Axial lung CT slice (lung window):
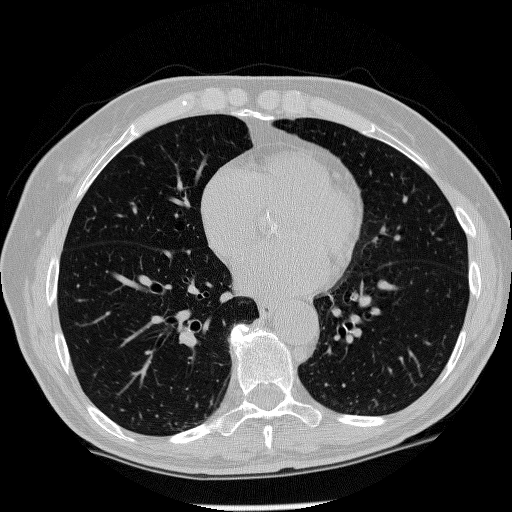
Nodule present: no